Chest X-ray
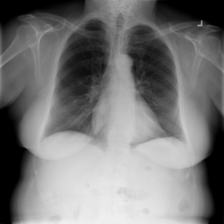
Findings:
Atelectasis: negative
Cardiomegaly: negative
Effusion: negative
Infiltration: negative
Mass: negative
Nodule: negative
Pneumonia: negative
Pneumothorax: negative
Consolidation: negative
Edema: negative
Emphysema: negative
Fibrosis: negative
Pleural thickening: negative
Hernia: negative